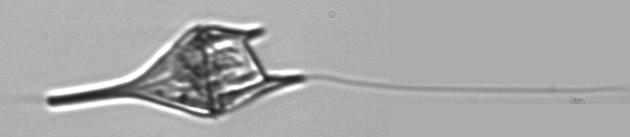
Label: Tripos_lineatus